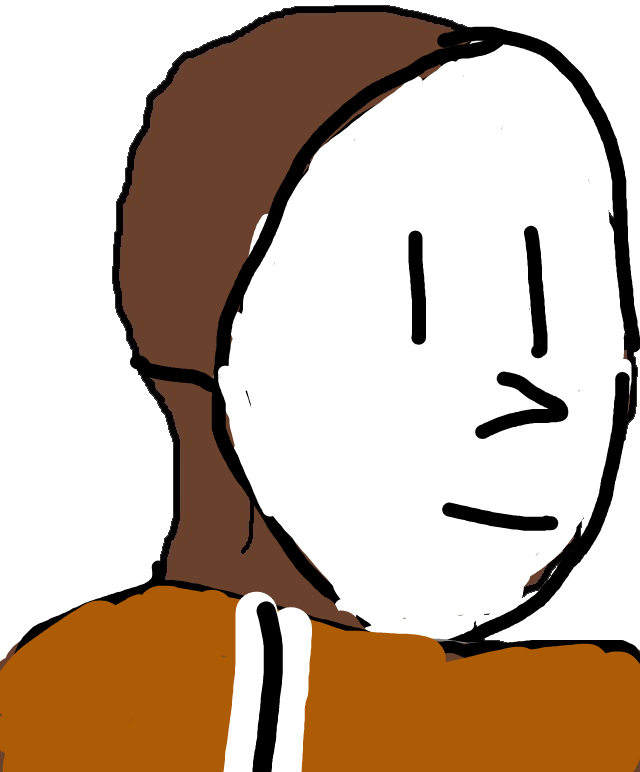
Label: 5_Blackjak